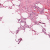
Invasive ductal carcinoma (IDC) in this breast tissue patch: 0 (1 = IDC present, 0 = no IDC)